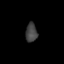
Tissue: skin
Cell type: Others
Senescence score: 0.6873
Nuclear area (px): 220
Mean DAPI intensity: 64.627